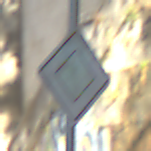
Verkehrszeichen: Vorfahrtsstrasse
Umgebung: Outdoor, Urban
Tageszeit: Midday
Wetter: Clear
Licht: Natural
Jahreszeit: NotSpecified
Kontrast: LowContrast